Interaction volume radius: 10 \u00c5
Interaction volume height: 25 \u00c5
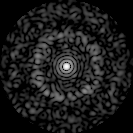
Disorder parameter: 0.824